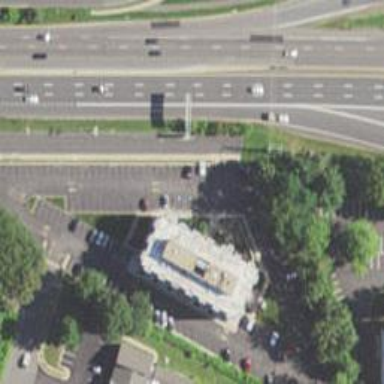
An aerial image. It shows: Healthcare clinic.